Interaction volume radius: 5 \u00c5
Interaction volume height: 10 \u00c5
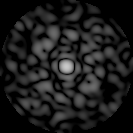
Disorder parameter: 0.7679